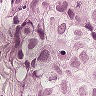
Metastatic tissue present: yes